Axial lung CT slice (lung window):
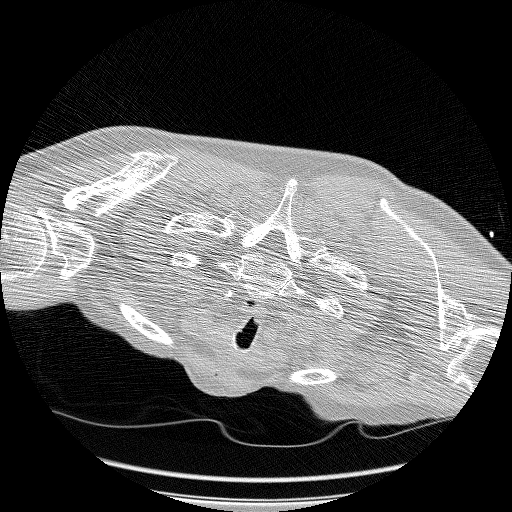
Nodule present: no